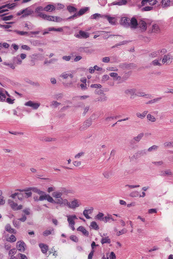
Tumor epithelial tissue: yes
Tumor-associated stroma tissue: yes
Normal tissue: no